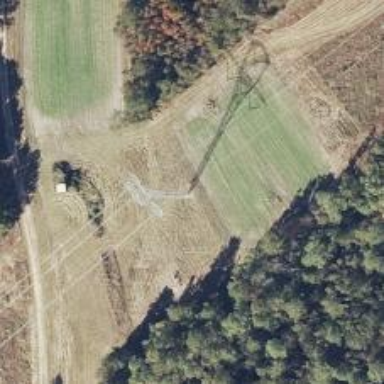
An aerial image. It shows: Lattice structure tower used for power transmission.